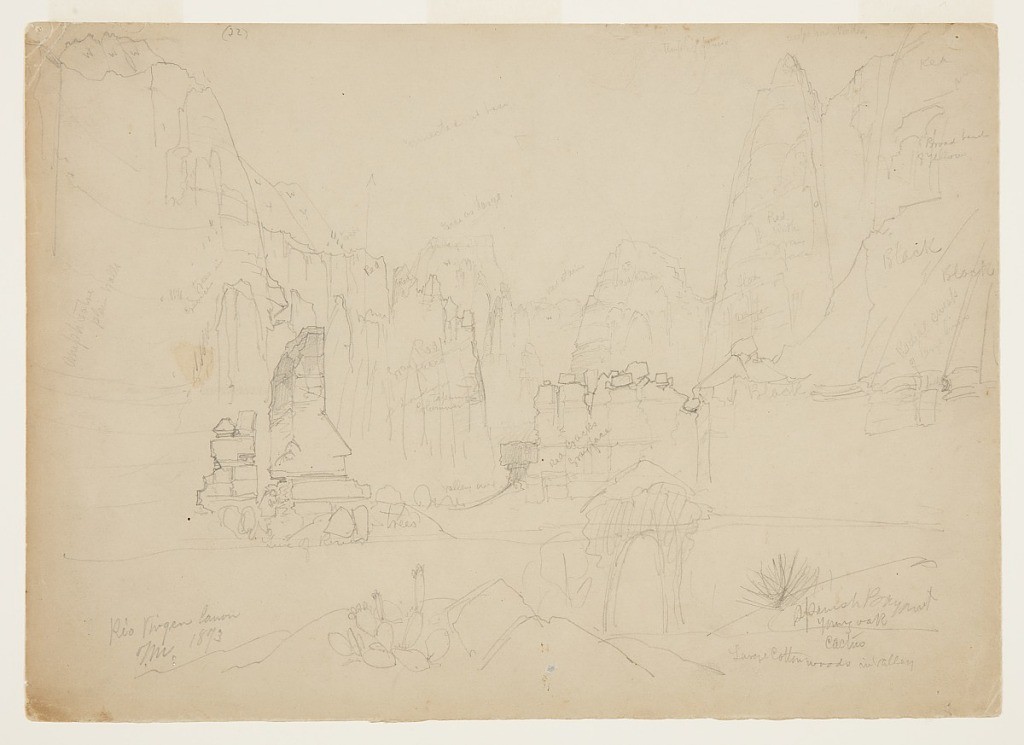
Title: The Canyon of the Rio Virgin, South Utah
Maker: Thomas Moran, American, b. Britain, 1837–1926
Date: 1873
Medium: Graphite on tan wove paper
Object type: Drawing
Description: Recto: Horizontal view of rock formations seen across the valley and river.  Some plants are in the foreground. Many notations refer to the colors and to the kinds of formations.

Verso: Slightly sketched view of a mountain lake (?)